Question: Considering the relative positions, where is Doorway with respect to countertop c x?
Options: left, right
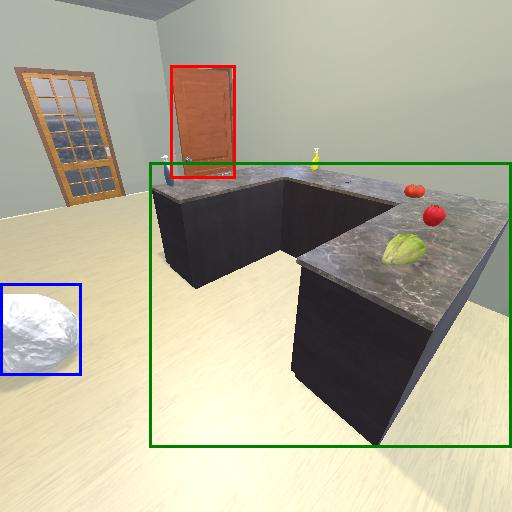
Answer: left